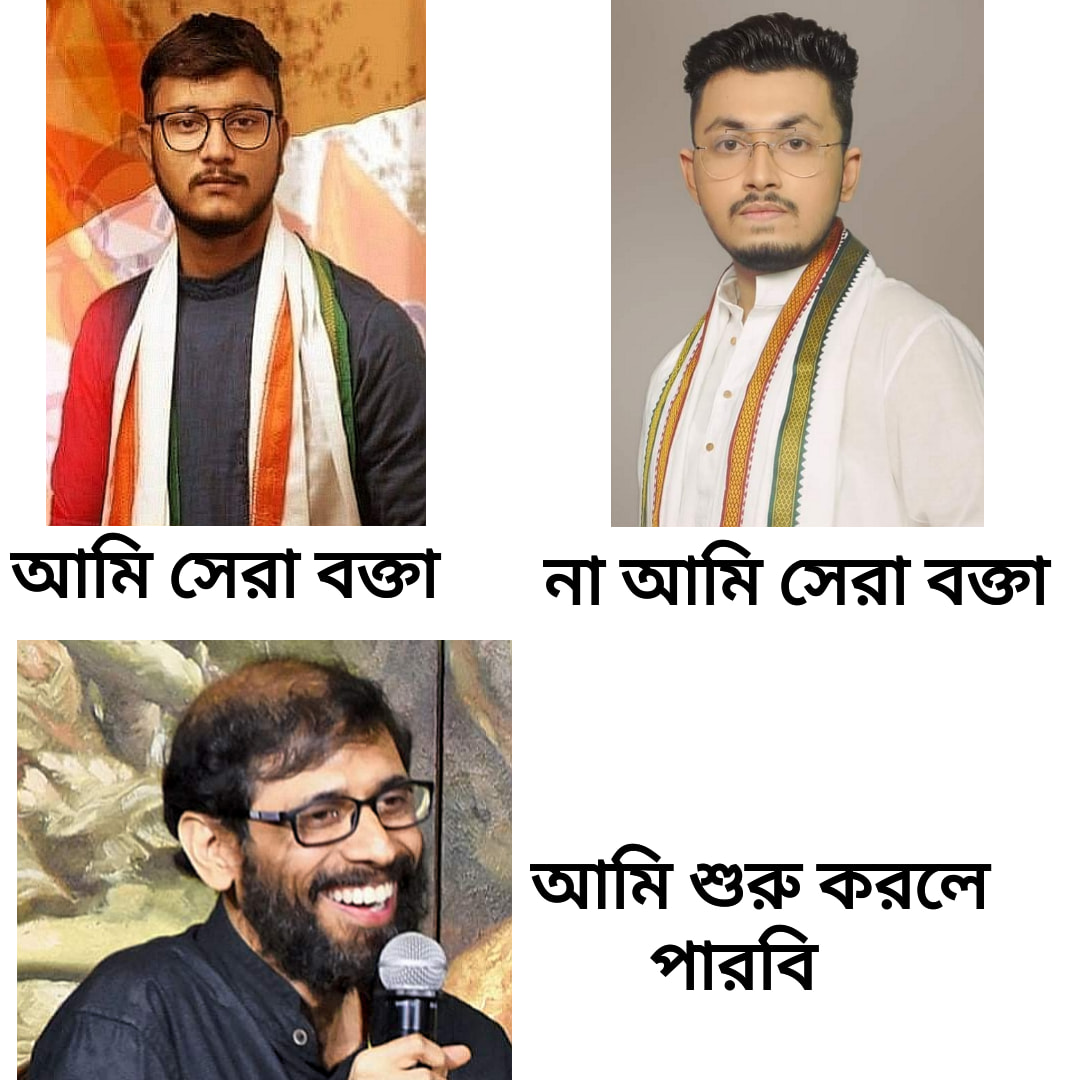
Caption: আমি সেরা বক্তা     না আমি সেরা বক্তা     আমি শুরু করলে পারবি
Label: non-hate